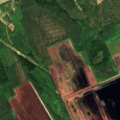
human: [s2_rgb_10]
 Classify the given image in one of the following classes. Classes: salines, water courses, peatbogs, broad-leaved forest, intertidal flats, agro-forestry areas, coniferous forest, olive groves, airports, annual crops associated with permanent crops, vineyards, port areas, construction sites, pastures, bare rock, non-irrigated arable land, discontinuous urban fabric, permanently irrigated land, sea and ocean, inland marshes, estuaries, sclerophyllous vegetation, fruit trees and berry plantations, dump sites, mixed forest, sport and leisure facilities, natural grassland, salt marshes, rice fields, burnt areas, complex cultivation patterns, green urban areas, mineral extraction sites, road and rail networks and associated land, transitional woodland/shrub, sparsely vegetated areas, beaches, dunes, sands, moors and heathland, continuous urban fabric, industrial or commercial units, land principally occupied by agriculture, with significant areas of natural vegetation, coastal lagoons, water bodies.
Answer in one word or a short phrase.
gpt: mixed forest, peatbogs